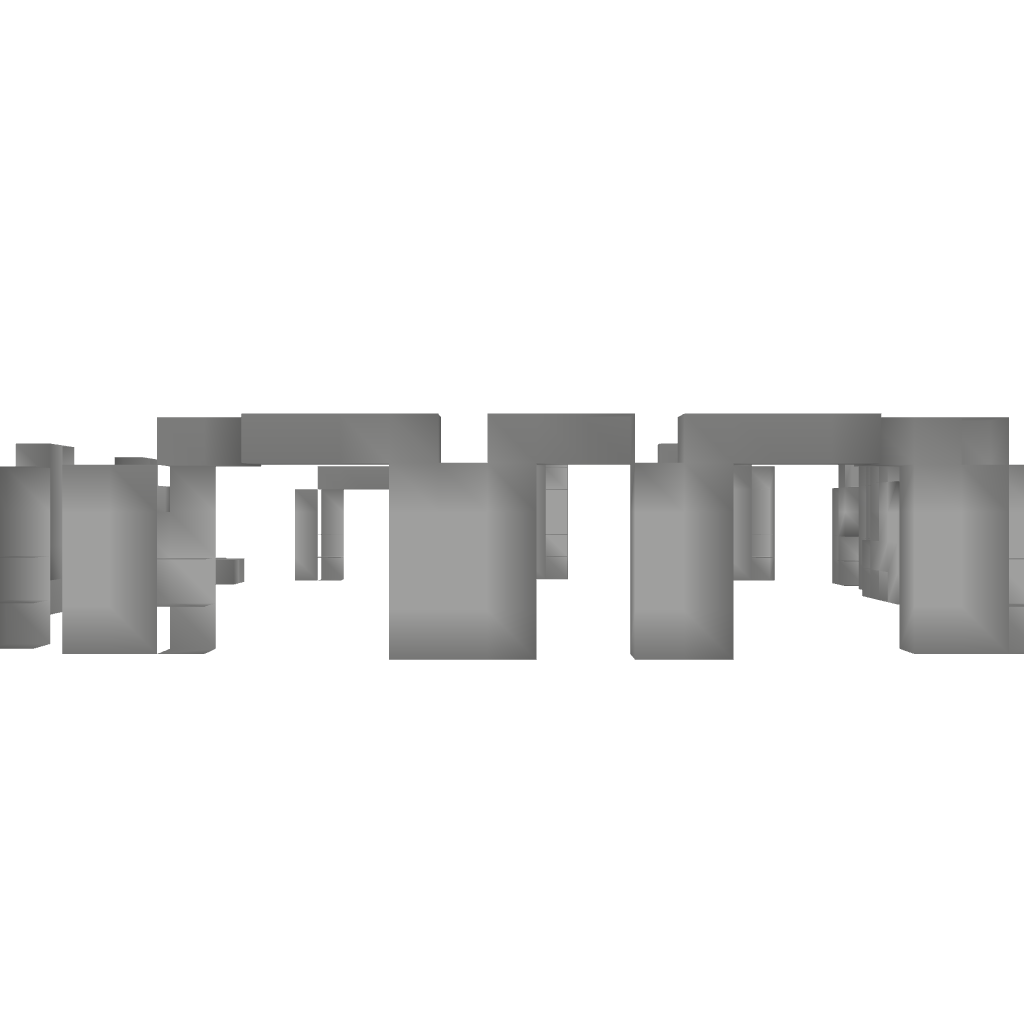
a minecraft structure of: Stonehenge